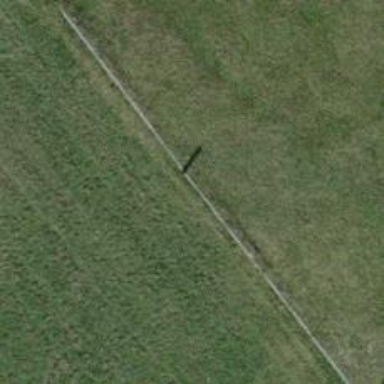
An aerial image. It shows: Fence.